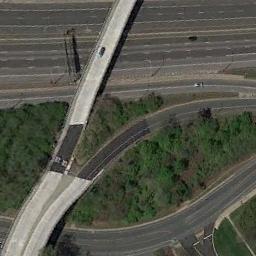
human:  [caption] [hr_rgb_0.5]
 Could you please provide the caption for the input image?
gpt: The overpass is over the roads in the forest .

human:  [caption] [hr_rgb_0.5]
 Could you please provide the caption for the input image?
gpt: On the highway, There is an overpass .

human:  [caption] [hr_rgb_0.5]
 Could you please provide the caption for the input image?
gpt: Many trees are beside the overpass .

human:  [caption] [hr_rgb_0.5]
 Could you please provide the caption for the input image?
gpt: The overpass is next to some trees .

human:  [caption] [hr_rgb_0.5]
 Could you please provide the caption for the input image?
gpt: There are some green trees beside the overpass .